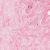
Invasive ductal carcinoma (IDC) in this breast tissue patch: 0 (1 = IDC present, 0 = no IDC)